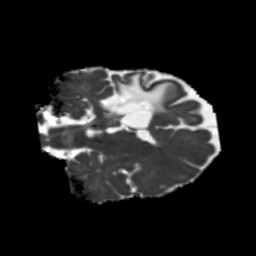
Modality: MD
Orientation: coronal
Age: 46
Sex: female
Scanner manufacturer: siemens
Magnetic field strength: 3 T
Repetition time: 5.25 s
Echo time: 0.08 s